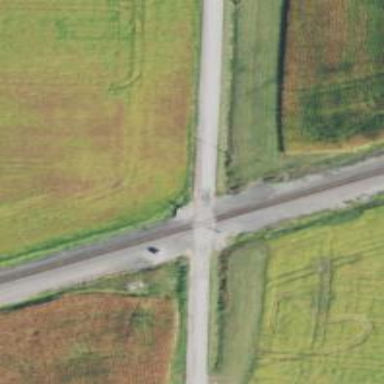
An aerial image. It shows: Level crossing along the railway.